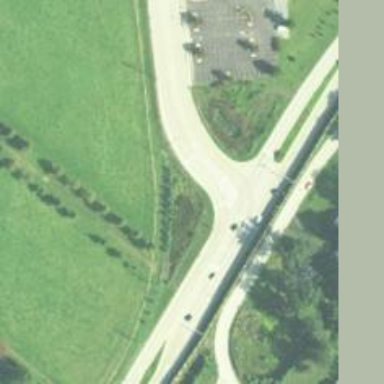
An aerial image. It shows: Secondary link road.